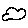
Label: cloud